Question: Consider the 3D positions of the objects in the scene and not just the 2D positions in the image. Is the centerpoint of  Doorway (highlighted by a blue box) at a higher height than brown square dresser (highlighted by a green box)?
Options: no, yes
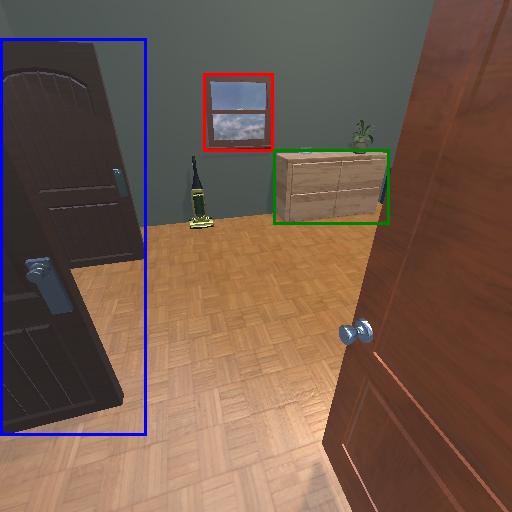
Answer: no